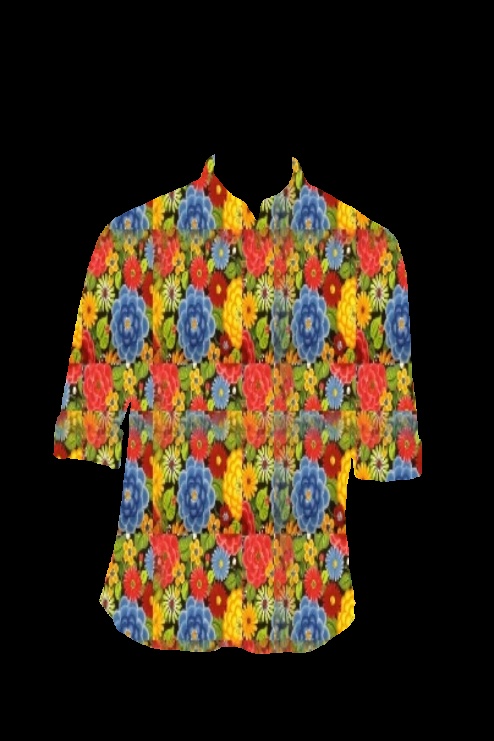
multi floral tee